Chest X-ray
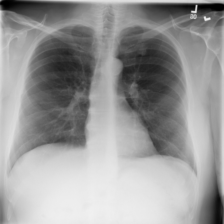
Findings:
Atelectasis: negative
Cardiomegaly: negative
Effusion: negative
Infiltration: negative
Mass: negative
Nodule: negative
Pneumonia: negative
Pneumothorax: negative
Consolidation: negative
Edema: negative
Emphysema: negative
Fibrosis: negative
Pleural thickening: negative
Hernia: negative